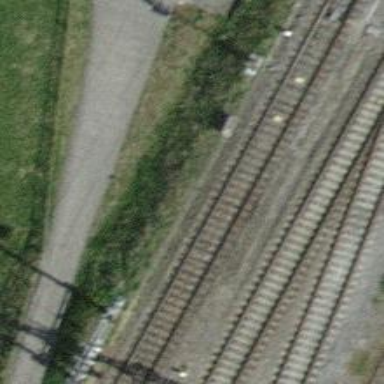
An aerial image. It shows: Railway signal.